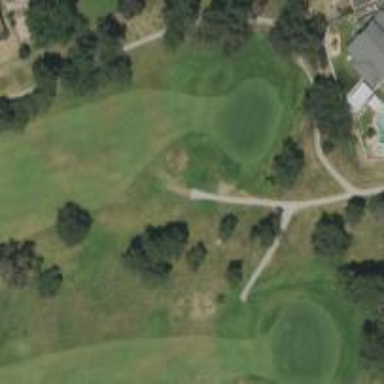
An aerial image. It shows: Path for golf carts.